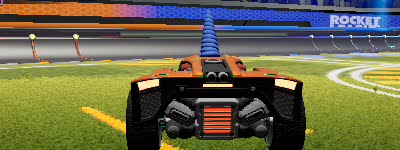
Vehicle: breakout